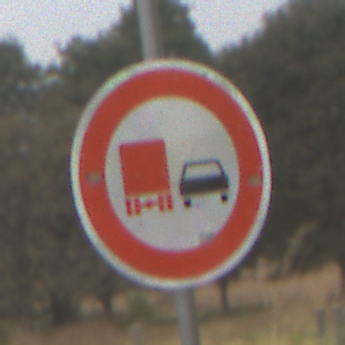
Verkehrszeichen: UeberholverbotKraftfahrzeuge
Umgebung: Outdoor, Nature
Tageszeit: MorningAfternoon
Wetter: Overcast
Licht: Natural
Jahreszeit: NotSpecified
Kontrast: LowContrast